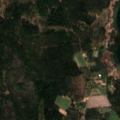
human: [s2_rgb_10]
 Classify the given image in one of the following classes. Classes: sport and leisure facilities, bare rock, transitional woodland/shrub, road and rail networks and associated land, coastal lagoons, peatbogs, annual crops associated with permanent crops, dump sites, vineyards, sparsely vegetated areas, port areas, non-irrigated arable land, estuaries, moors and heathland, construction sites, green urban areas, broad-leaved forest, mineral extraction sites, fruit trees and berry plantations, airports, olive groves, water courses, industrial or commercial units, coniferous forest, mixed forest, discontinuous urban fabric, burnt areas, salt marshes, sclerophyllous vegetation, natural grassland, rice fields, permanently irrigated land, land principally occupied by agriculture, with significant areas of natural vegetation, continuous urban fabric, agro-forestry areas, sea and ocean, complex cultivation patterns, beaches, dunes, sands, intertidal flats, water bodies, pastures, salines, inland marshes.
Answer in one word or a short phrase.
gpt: non-irrigated arable land, coniferous forest, mixed forest, transitional woodland/shrub, sea and ocean